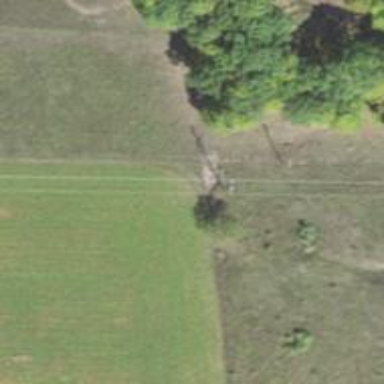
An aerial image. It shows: Power pole.